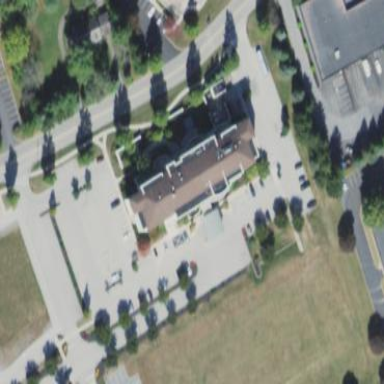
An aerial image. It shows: Hotel building.